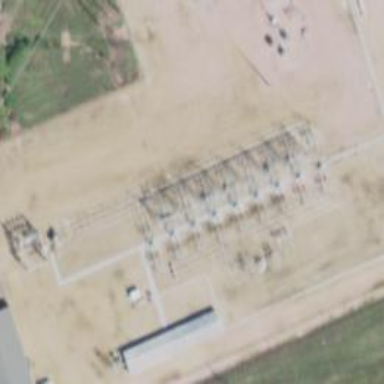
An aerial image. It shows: Switch for power supply.